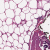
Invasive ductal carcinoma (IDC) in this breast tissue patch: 0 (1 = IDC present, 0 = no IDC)